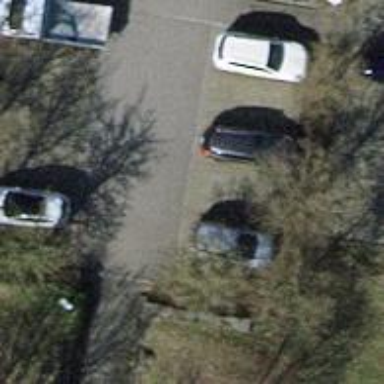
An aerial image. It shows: Footway made of paving stones.